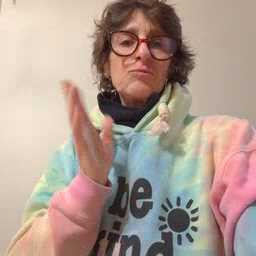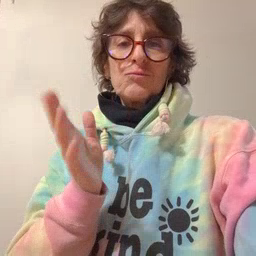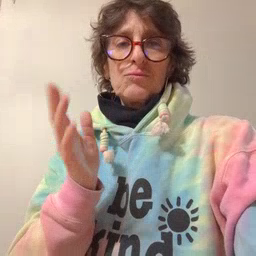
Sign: talk